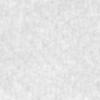
Label: no_change